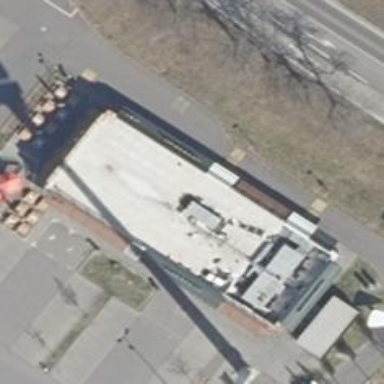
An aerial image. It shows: Fast food establishment.